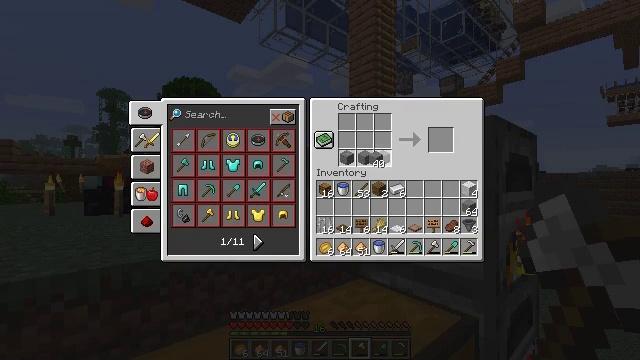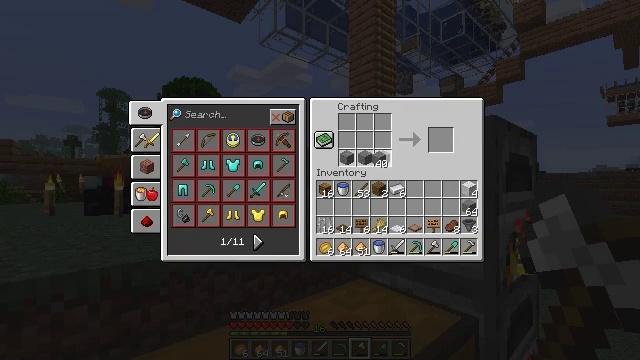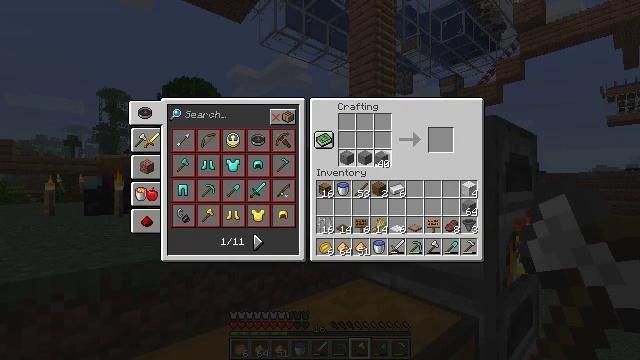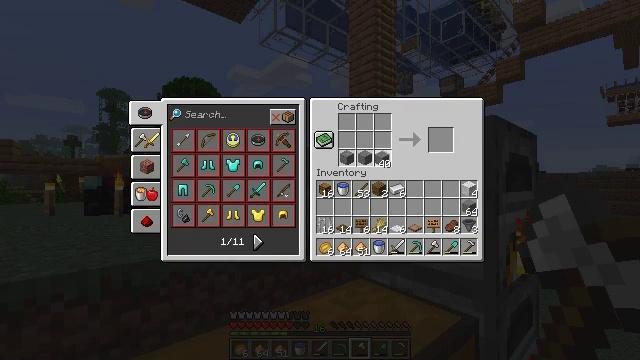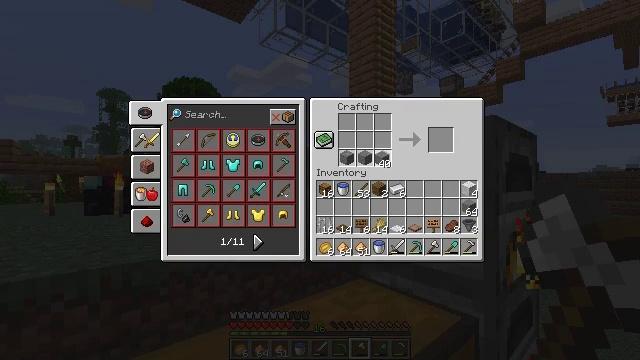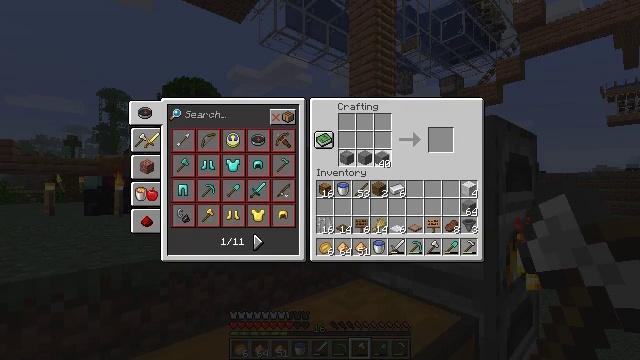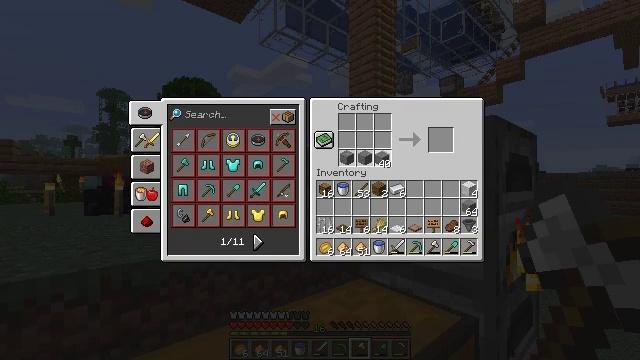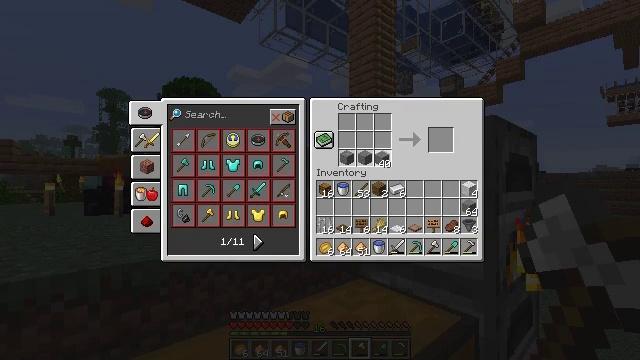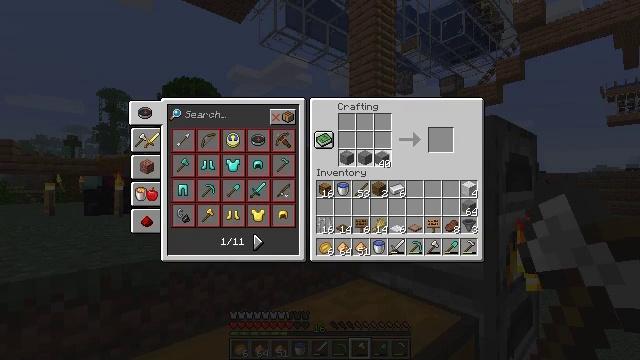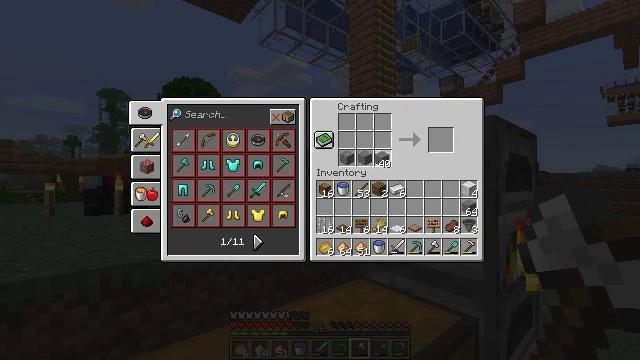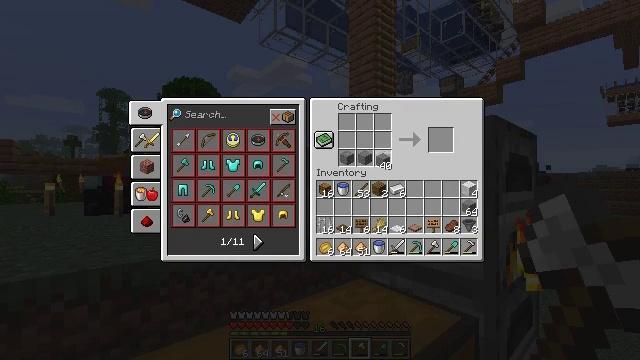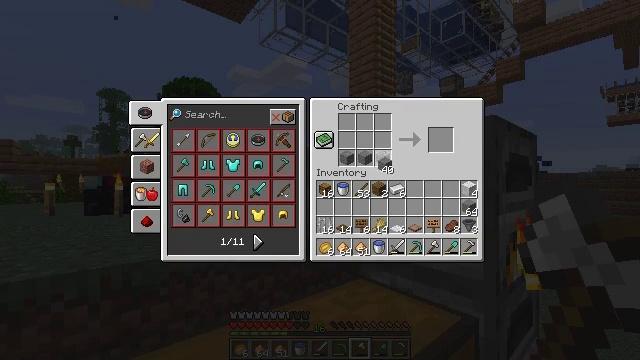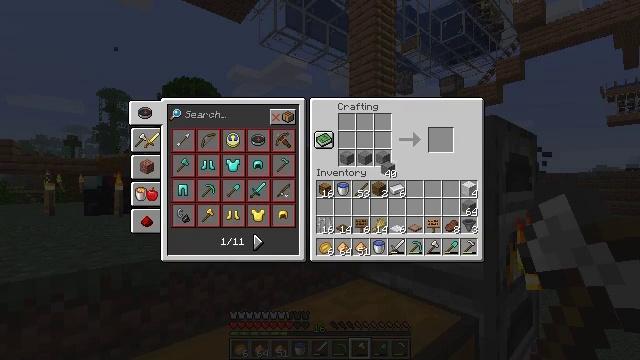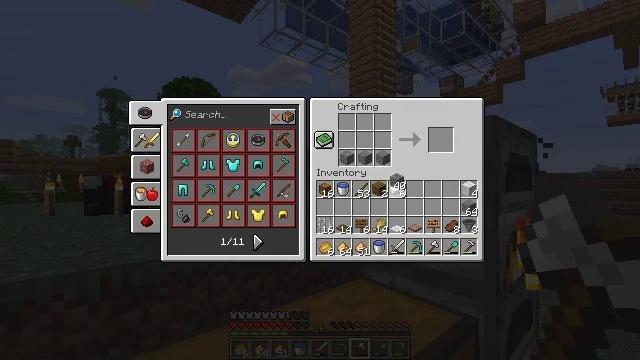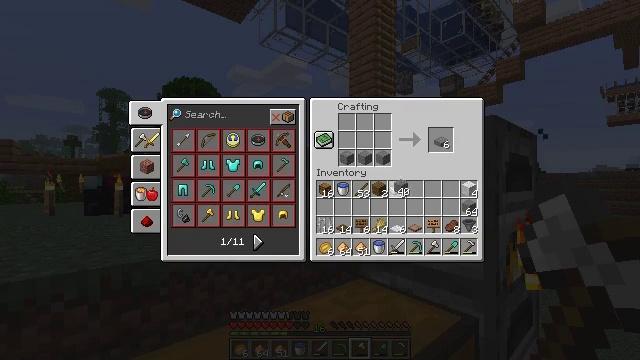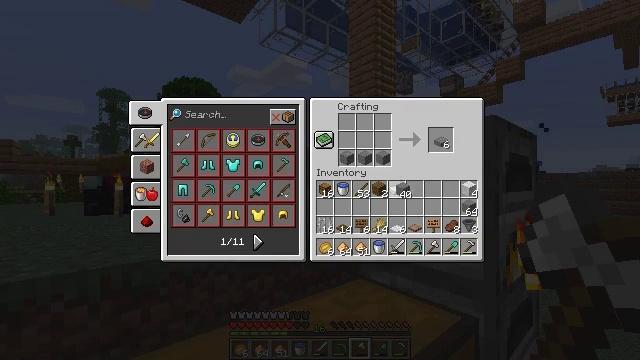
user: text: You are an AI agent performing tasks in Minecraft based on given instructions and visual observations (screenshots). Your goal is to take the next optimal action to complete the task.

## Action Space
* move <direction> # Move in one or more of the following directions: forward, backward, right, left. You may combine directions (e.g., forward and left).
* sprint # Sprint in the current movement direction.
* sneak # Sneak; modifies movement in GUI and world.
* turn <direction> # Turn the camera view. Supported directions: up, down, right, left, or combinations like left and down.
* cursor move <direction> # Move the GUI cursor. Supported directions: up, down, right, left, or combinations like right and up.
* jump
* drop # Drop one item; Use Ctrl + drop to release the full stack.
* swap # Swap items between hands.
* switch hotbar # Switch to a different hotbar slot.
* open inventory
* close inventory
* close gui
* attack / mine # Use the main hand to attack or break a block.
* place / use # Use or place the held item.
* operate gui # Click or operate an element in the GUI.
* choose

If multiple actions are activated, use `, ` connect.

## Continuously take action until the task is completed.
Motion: motion action
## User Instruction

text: Use stones to craft a stone slab at the crafting table.
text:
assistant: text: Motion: choose
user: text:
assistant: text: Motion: choose
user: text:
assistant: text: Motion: choose
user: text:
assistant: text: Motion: choose
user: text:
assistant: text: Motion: choose
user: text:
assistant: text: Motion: choose
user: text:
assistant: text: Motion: choose
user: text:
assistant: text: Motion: choose
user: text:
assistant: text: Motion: no_op
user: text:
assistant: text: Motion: no_op
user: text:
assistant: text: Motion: no_op
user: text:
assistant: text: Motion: no_op
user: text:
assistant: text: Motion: cursor move right and down
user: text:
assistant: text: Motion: no_op
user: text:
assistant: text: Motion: no_op
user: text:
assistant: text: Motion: no_op
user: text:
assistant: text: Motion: no_op
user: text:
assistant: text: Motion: no_op
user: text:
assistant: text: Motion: no_op
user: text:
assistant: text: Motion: no_op
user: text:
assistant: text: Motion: no_op
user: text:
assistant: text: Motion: no_op
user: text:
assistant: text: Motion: no_op
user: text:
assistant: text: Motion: no_op
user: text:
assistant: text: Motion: cursor move left
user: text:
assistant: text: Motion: cursor move left and up
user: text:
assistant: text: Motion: cursor move left and up
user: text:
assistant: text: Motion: cursor move left and up
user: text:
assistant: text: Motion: cursor move up
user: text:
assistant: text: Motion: no_op